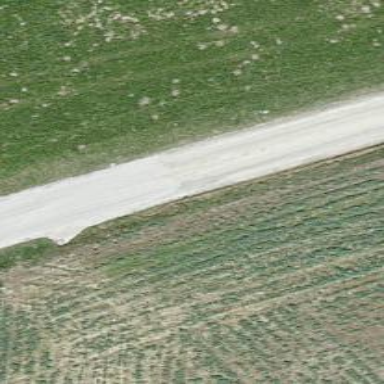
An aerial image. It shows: Compacted grade1 track road.